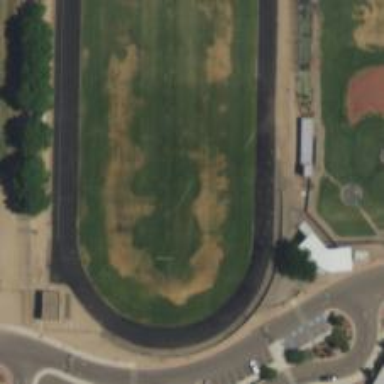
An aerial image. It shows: Pitch for American football.